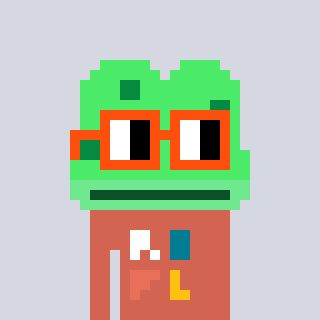
a pixel art character with square orange glasses, a frog-shaped head and a peachy-colored body on a cool background